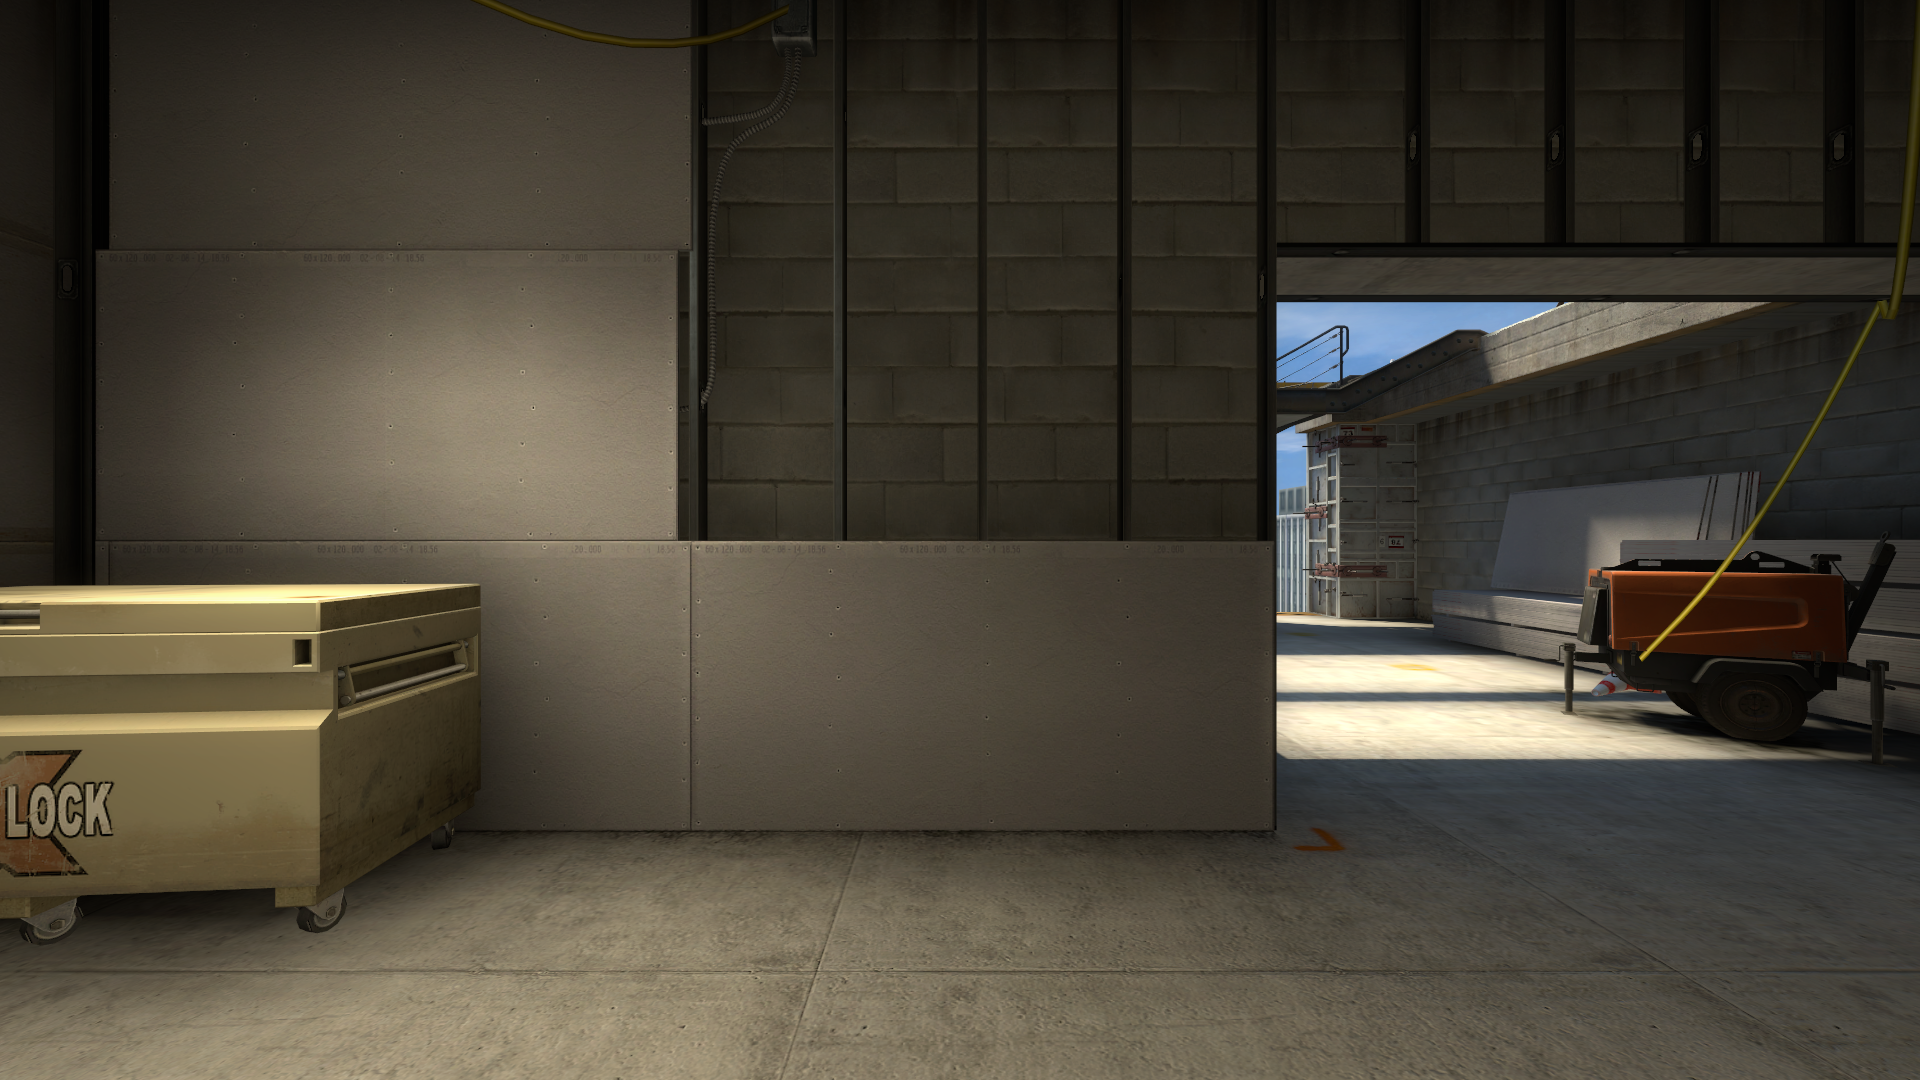
Map: de_vertigo